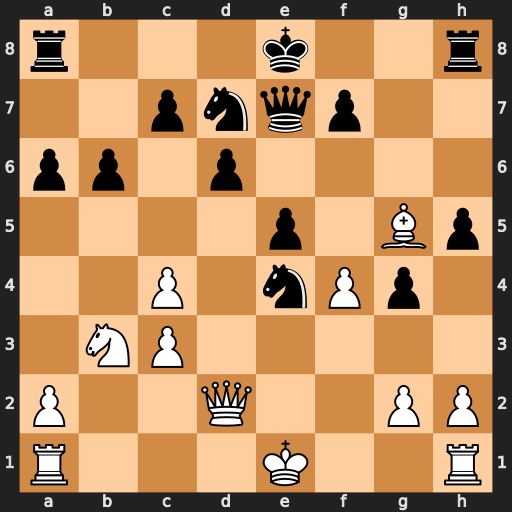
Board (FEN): r3k2r/2pnqp2/pp1p4/4p1Bp/2P1nPp1/1NP5/P2Q2PP/R3K2R
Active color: w
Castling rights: KQkq
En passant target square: -
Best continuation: Qd5 Nxg5 Qxa8+ Qd8 Qxd8+ Kxd8 fxg5